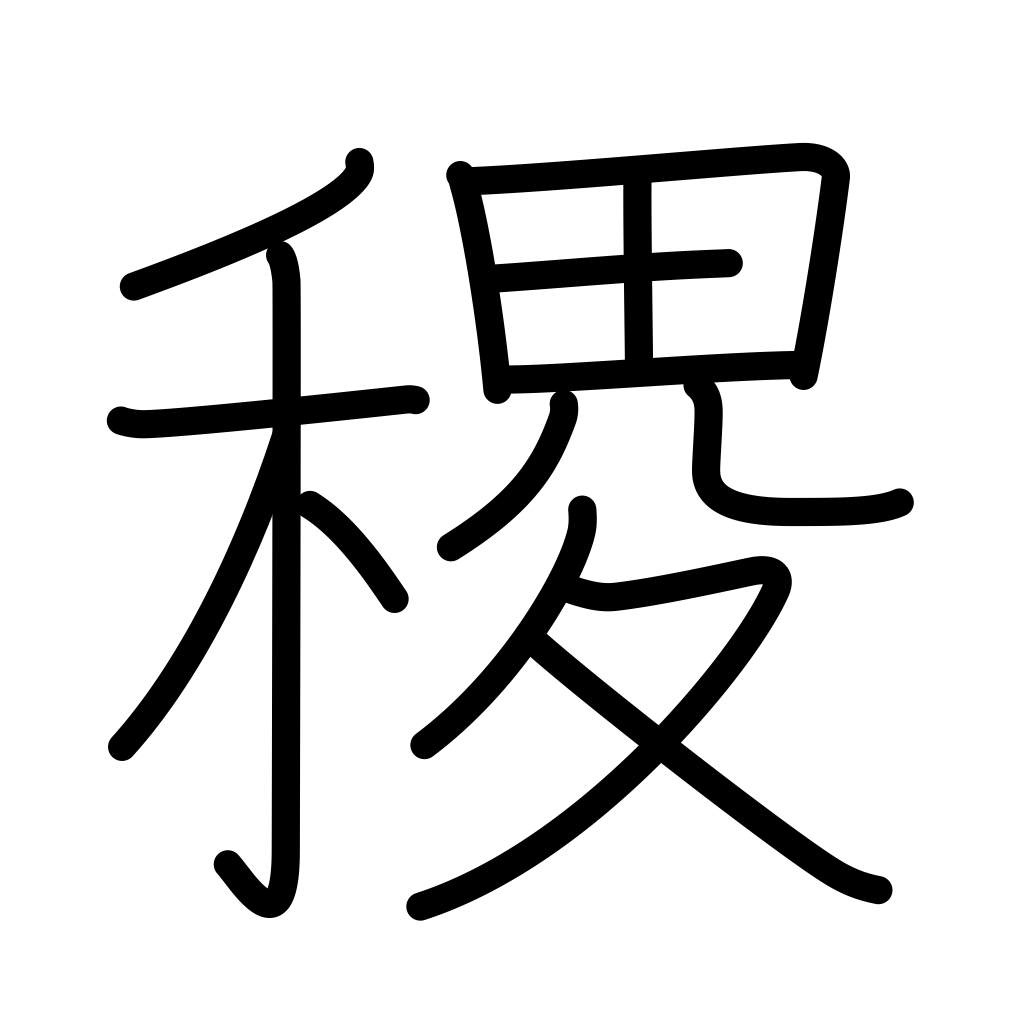
Meaning: millet